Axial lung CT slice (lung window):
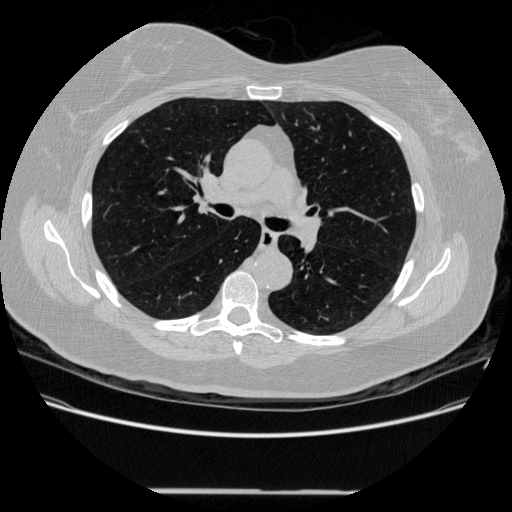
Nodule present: no